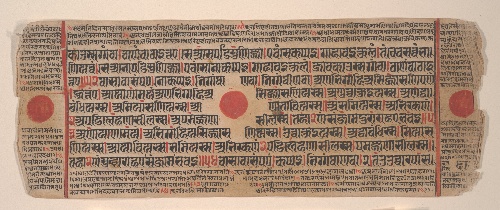
Artist: Bhadrabahu
Artist bio: Indian, died ca. 356 BCE
Date: 15th century
Object type: Folio
Classification: Paintings
Medium: Ink, opaque watercolor, and gold on paper
Culture: India (Gujarat)
Dimensions: (Average size .1–.71): 4 1/2 x 11 3/8 in. (11.4 x 28.9 cm)
Department: Asian Art
Credit line: Bequest of Cora Timken Burnett, 1956
Accession year: 1957
Repository: Metropolitan Museum of Art, New York, NY